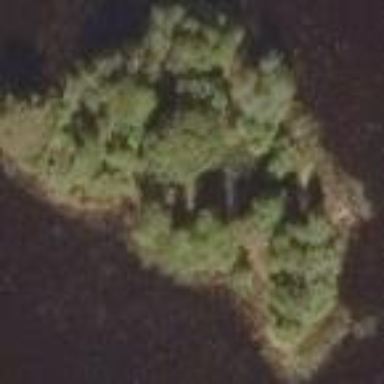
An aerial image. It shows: Islet covered with woodland.